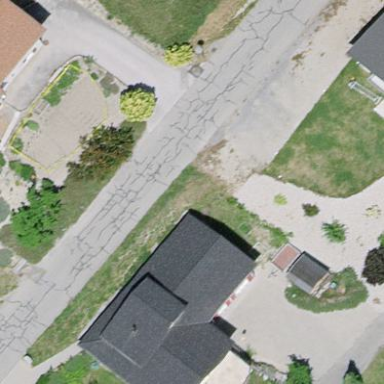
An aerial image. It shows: Simple house.